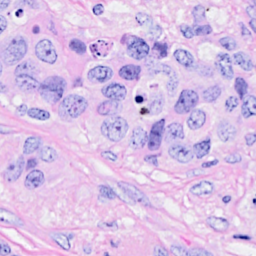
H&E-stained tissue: Breast